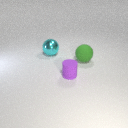
small purple rubber cylinder to the left of large green rubber sphere